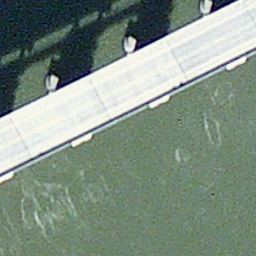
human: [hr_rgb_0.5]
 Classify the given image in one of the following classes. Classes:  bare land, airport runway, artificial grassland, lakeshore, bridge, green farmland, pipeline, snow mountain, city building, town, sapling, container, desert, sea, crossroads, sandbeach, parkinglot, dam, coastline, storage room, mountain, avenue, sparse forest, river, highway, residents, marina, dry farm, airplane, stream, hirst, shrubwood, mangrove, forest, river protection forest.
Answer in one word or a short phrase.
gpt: bridge